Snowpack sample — Loveland Pass, Silver Plume, Colorado, USA (2/11/26, 12:00 PM MST)
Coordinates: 39.663, -105.886
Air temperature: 35 °F
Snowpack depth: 82 cm
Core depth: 10 cm
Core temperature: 15.8 °F
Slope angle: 13°, slope face: 12°
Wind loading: high
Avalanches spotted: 1
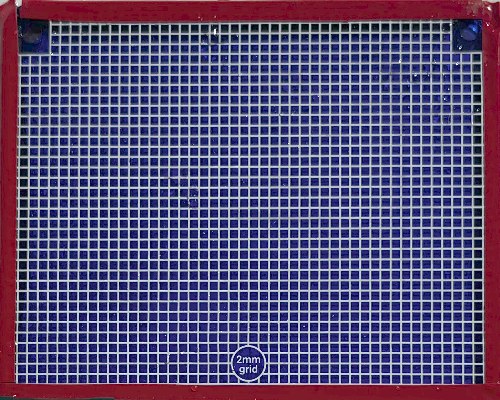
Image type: profile
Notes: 1 small avalanche spotted on the north side of the bowl, lots of wind loading